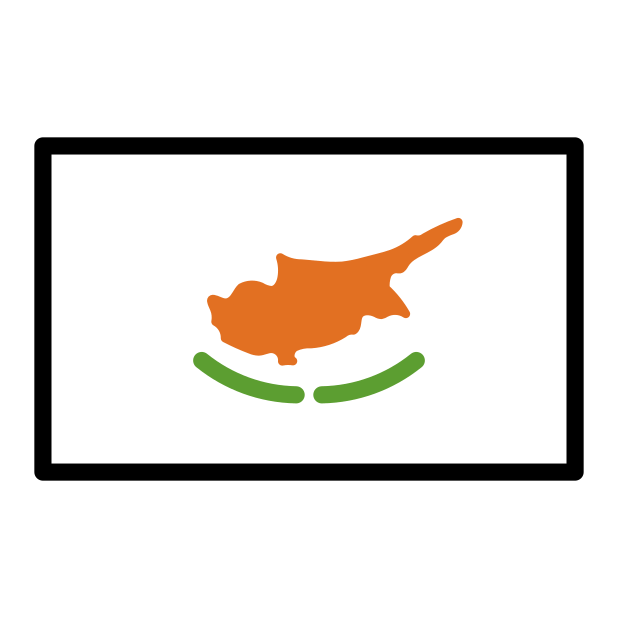
flag: Cyprus